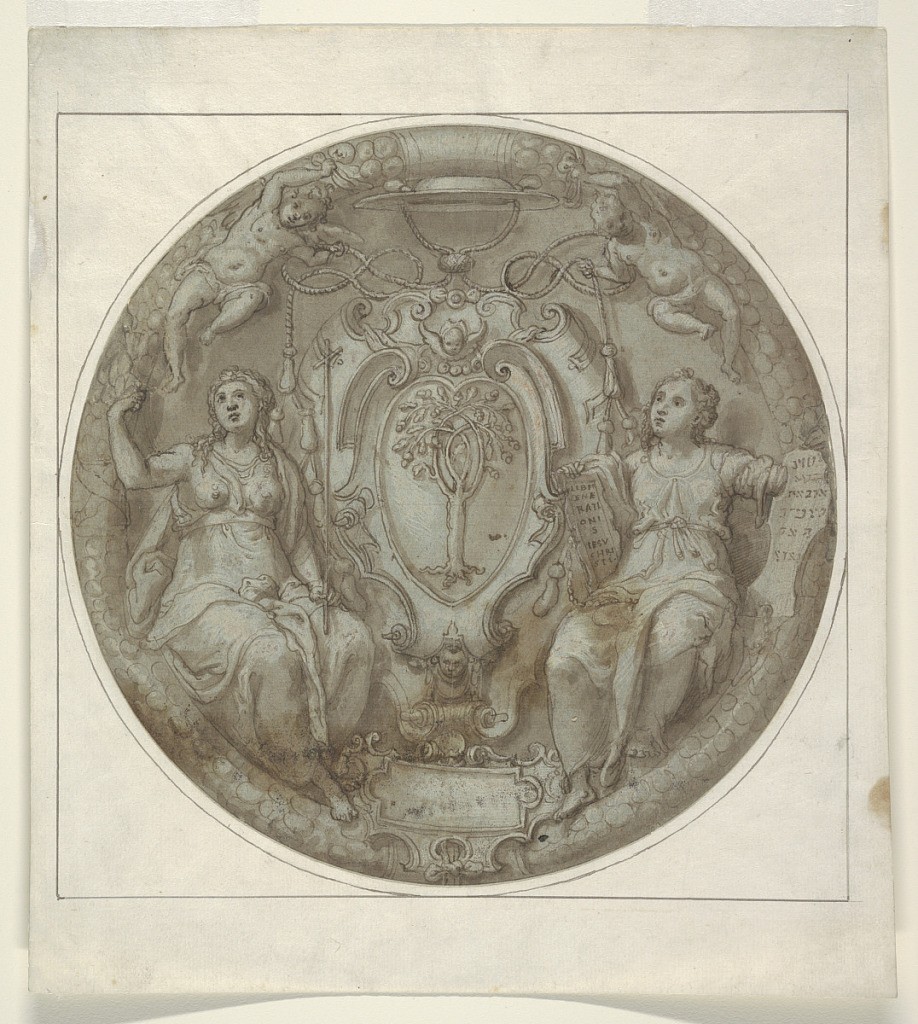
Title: Design for a Tondo with Arms of Cardinal Giulio della Rovere
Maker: Niccolò Martinelli, called il Trometta, Italian, 1565 – 1620
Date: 1566–78
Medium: Pen and brown ink, brush and brown wash, white gouache over traces of black chalk on blue laid paper
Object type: Drawing
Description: The tondo is centered with the armorial device of an oak tree on a heart-shaped shield framed by a strapwork escutcheon, the coat of arms of the Della Rovere family. Two allegorical figures are seated at right and left of the heraldic arms. The figure at right holds two tablets; the left tablet is written in Latin: LIBER / GENE / RATIONE /S / IESU / CHRI / STI; the right is in pseudo-Hebrew. The figure on the left holds a cross. Two putti above holding cords of a cardinal's hat which together with the escutcheon identify the patron Cardinal Giulio della Rovere (1535-1578). A wreath encricles the design.